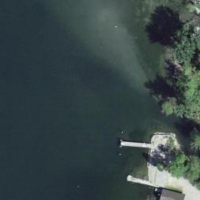
EUNIS habitat code: 14
Species observed at this site:
Tachybaptus ruficollis
Rhamnus cathartica
Podiceps cristatus
Fulica atra
Sturnus vulgaris
Aythya ferina
Ixobrychus minutus
Fringilla coelebs
Passer montanus
Chlidonias niger
Carduelis carduelis
Nycticorax nycticorax
Phalacrocorax carbo
Cygnus olor
Gallinula chloropus
Mareca strepera
Sterna hirundo
Ciconia ciconia